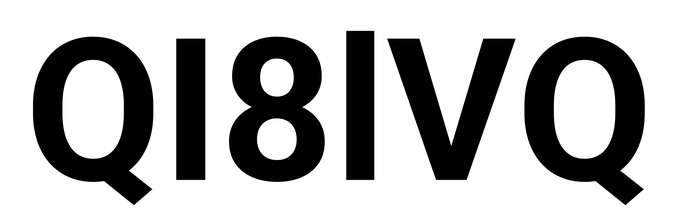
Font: Roboto_Bold